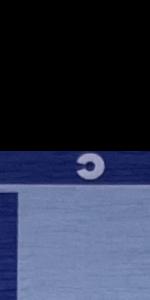
Label: Empty